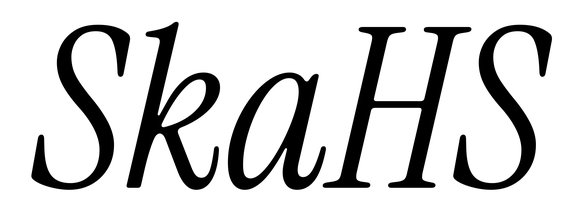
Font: InstrumentSerif-Italic